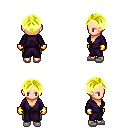
a pixel art fantasy rpg character, female body template, human, light skin, purple robe, teal pants, gold parted hairstyle, gold gloves, white slippers, four views (front, back, left, right), 2x2 character sprite sheet, small pixel art, hard edges, no anti-aliasing